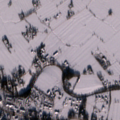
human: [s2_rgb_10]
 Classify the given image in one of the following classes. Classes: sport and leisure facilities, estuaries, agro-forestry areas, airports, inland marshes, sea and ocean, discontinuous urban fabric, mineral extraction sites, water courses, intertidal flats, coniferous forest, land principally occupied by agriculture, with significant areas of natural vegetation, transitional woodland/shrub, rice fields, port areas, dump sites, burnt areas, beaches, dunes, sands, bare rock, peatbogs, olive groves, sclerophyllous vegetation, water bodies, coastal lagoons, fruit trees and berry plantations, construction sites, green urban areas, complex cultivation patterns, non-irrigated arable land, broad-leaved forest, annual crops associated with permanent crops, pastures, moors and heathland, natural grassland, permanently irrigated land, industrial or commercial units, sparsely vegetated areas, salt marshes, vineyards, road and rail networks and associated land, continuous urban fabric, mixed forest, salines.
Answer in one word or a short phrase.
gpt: discontinuous urban fabric, non-irrigated arable land